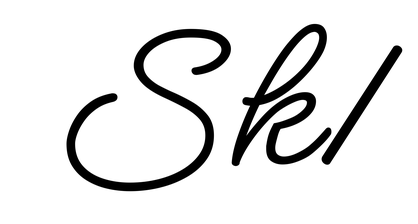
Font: MeowScript-Regular